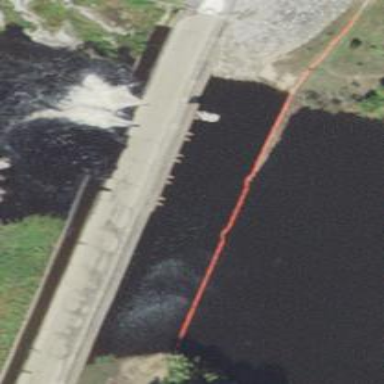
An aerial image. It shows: Dam across waterway.